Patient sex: F
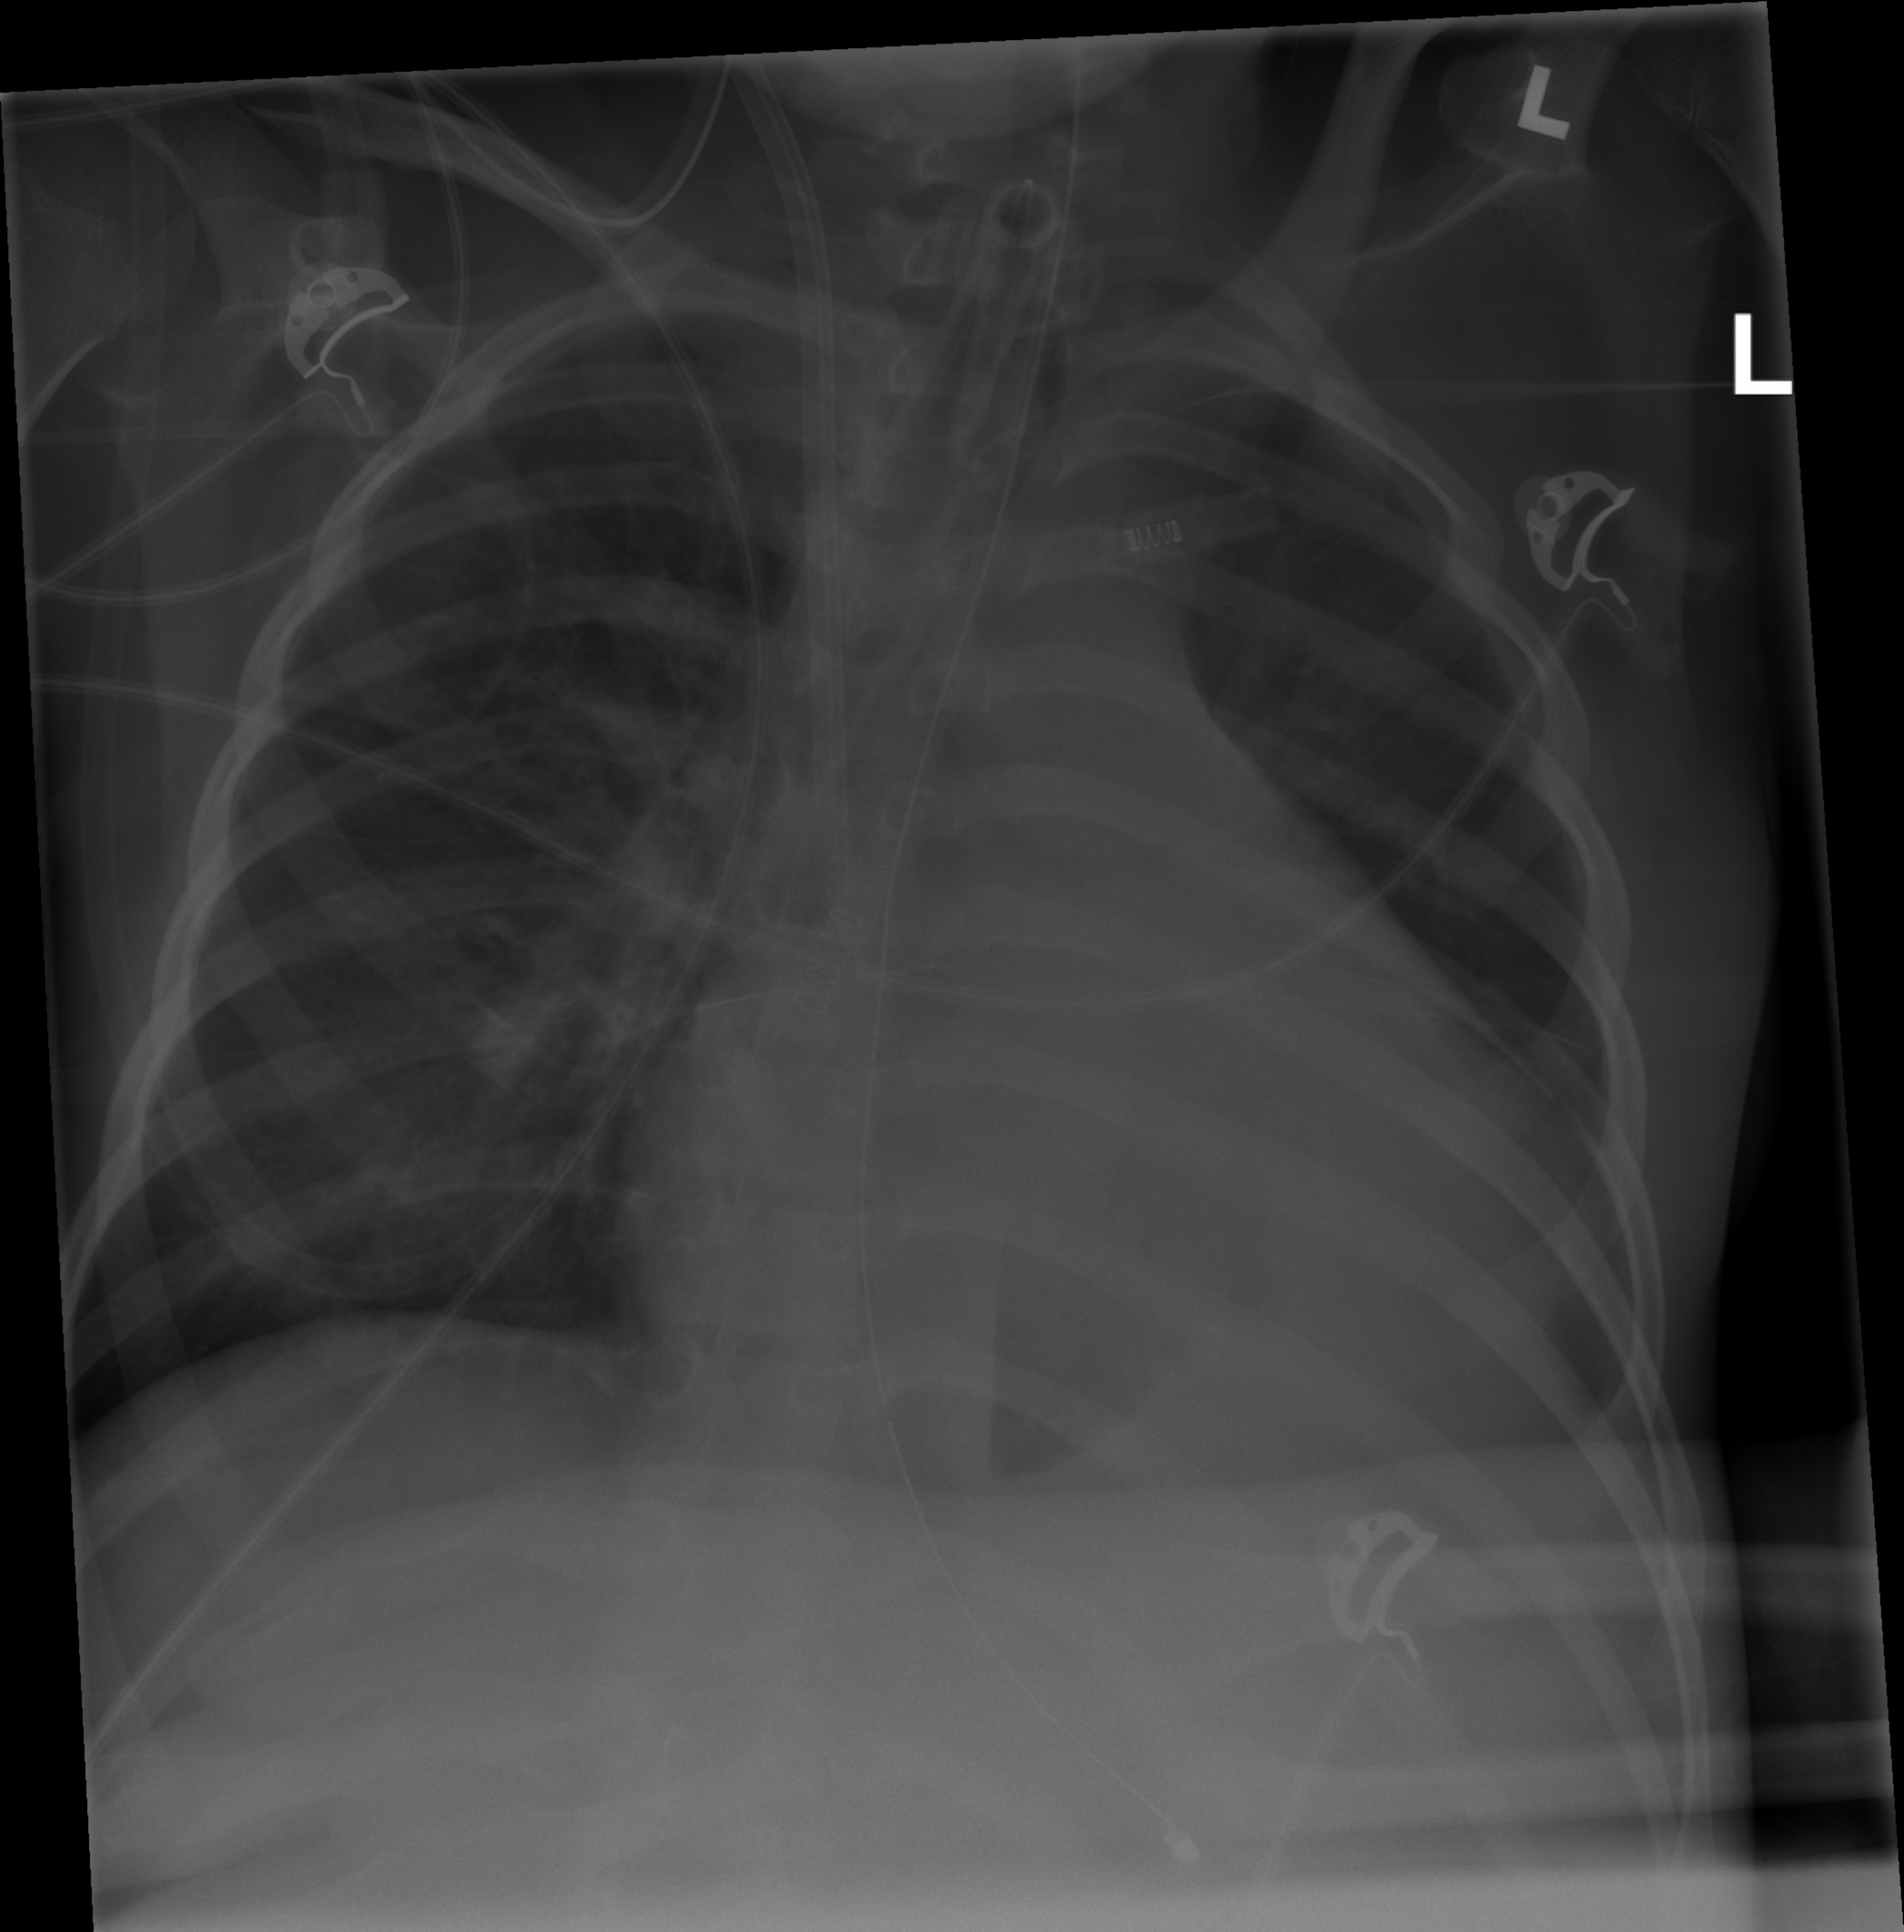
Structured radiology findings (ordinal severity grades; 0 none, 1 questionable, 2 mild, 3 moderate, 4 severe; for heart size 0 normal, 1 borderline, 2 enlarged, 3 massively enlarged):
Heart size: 2
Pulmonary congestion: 2
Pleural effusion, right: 0
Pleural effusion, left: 2
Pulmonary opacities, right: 0
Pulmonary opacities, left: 0
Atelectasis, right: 0
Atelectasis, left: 0